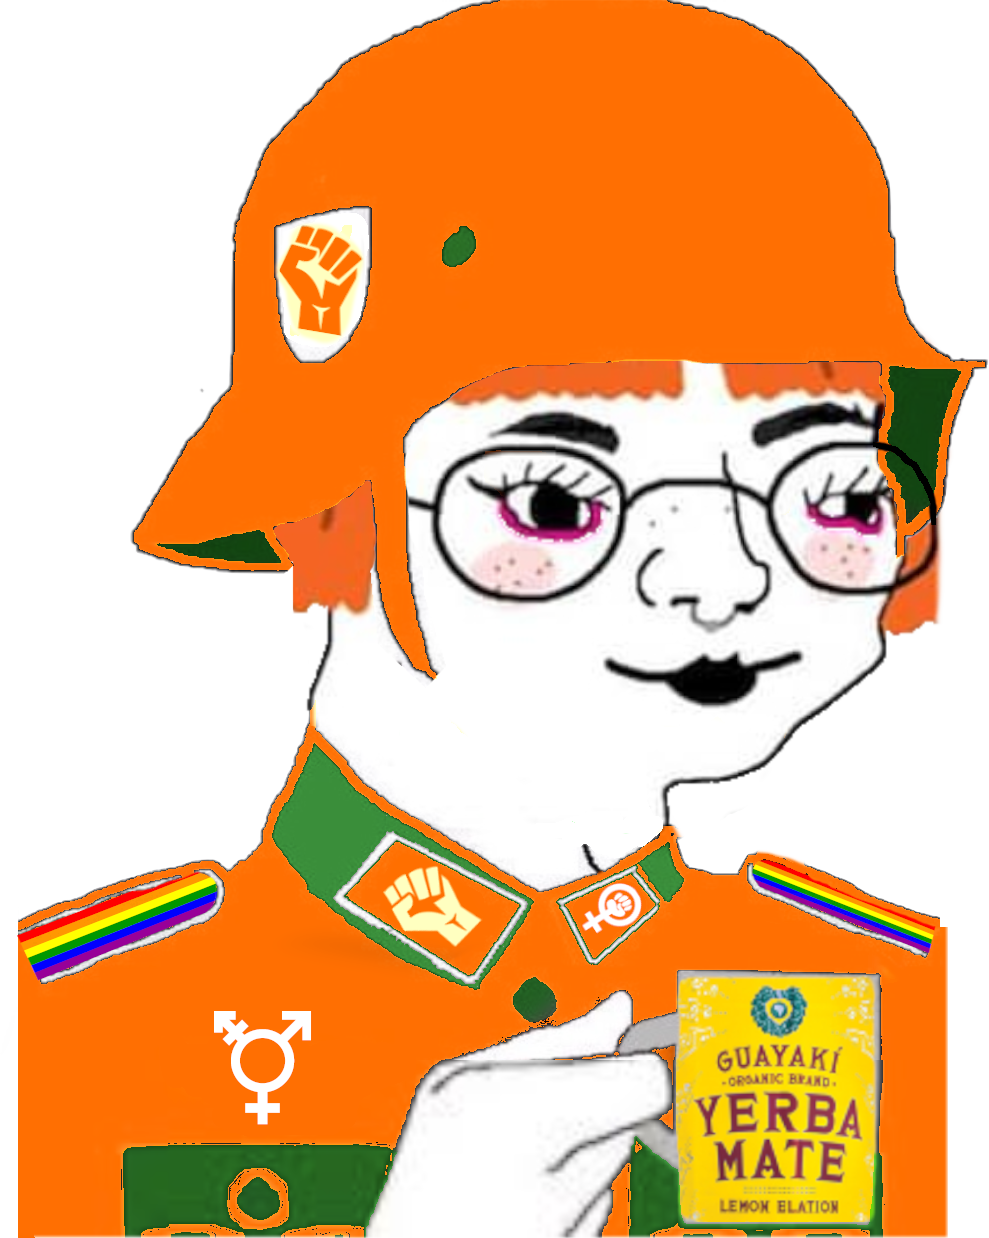
Label: 5_Arthoe